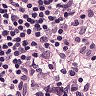
Metastatic tissue present: yes